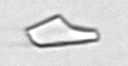
Label: detritus_transparent